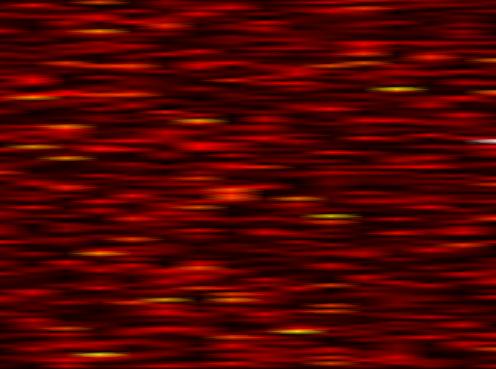
Label: FBMC